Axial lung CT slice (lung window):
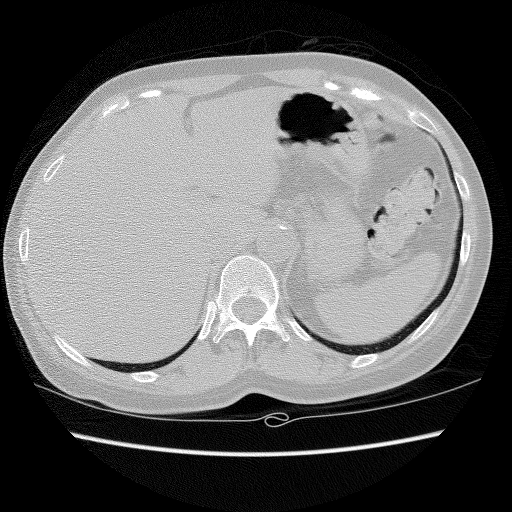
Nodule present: no